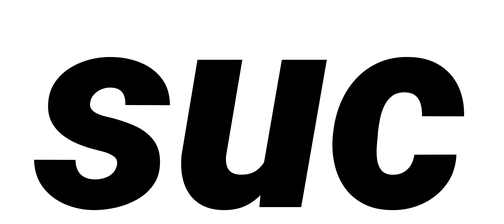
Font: Roboto-Italic_Black_Italic